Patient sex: M
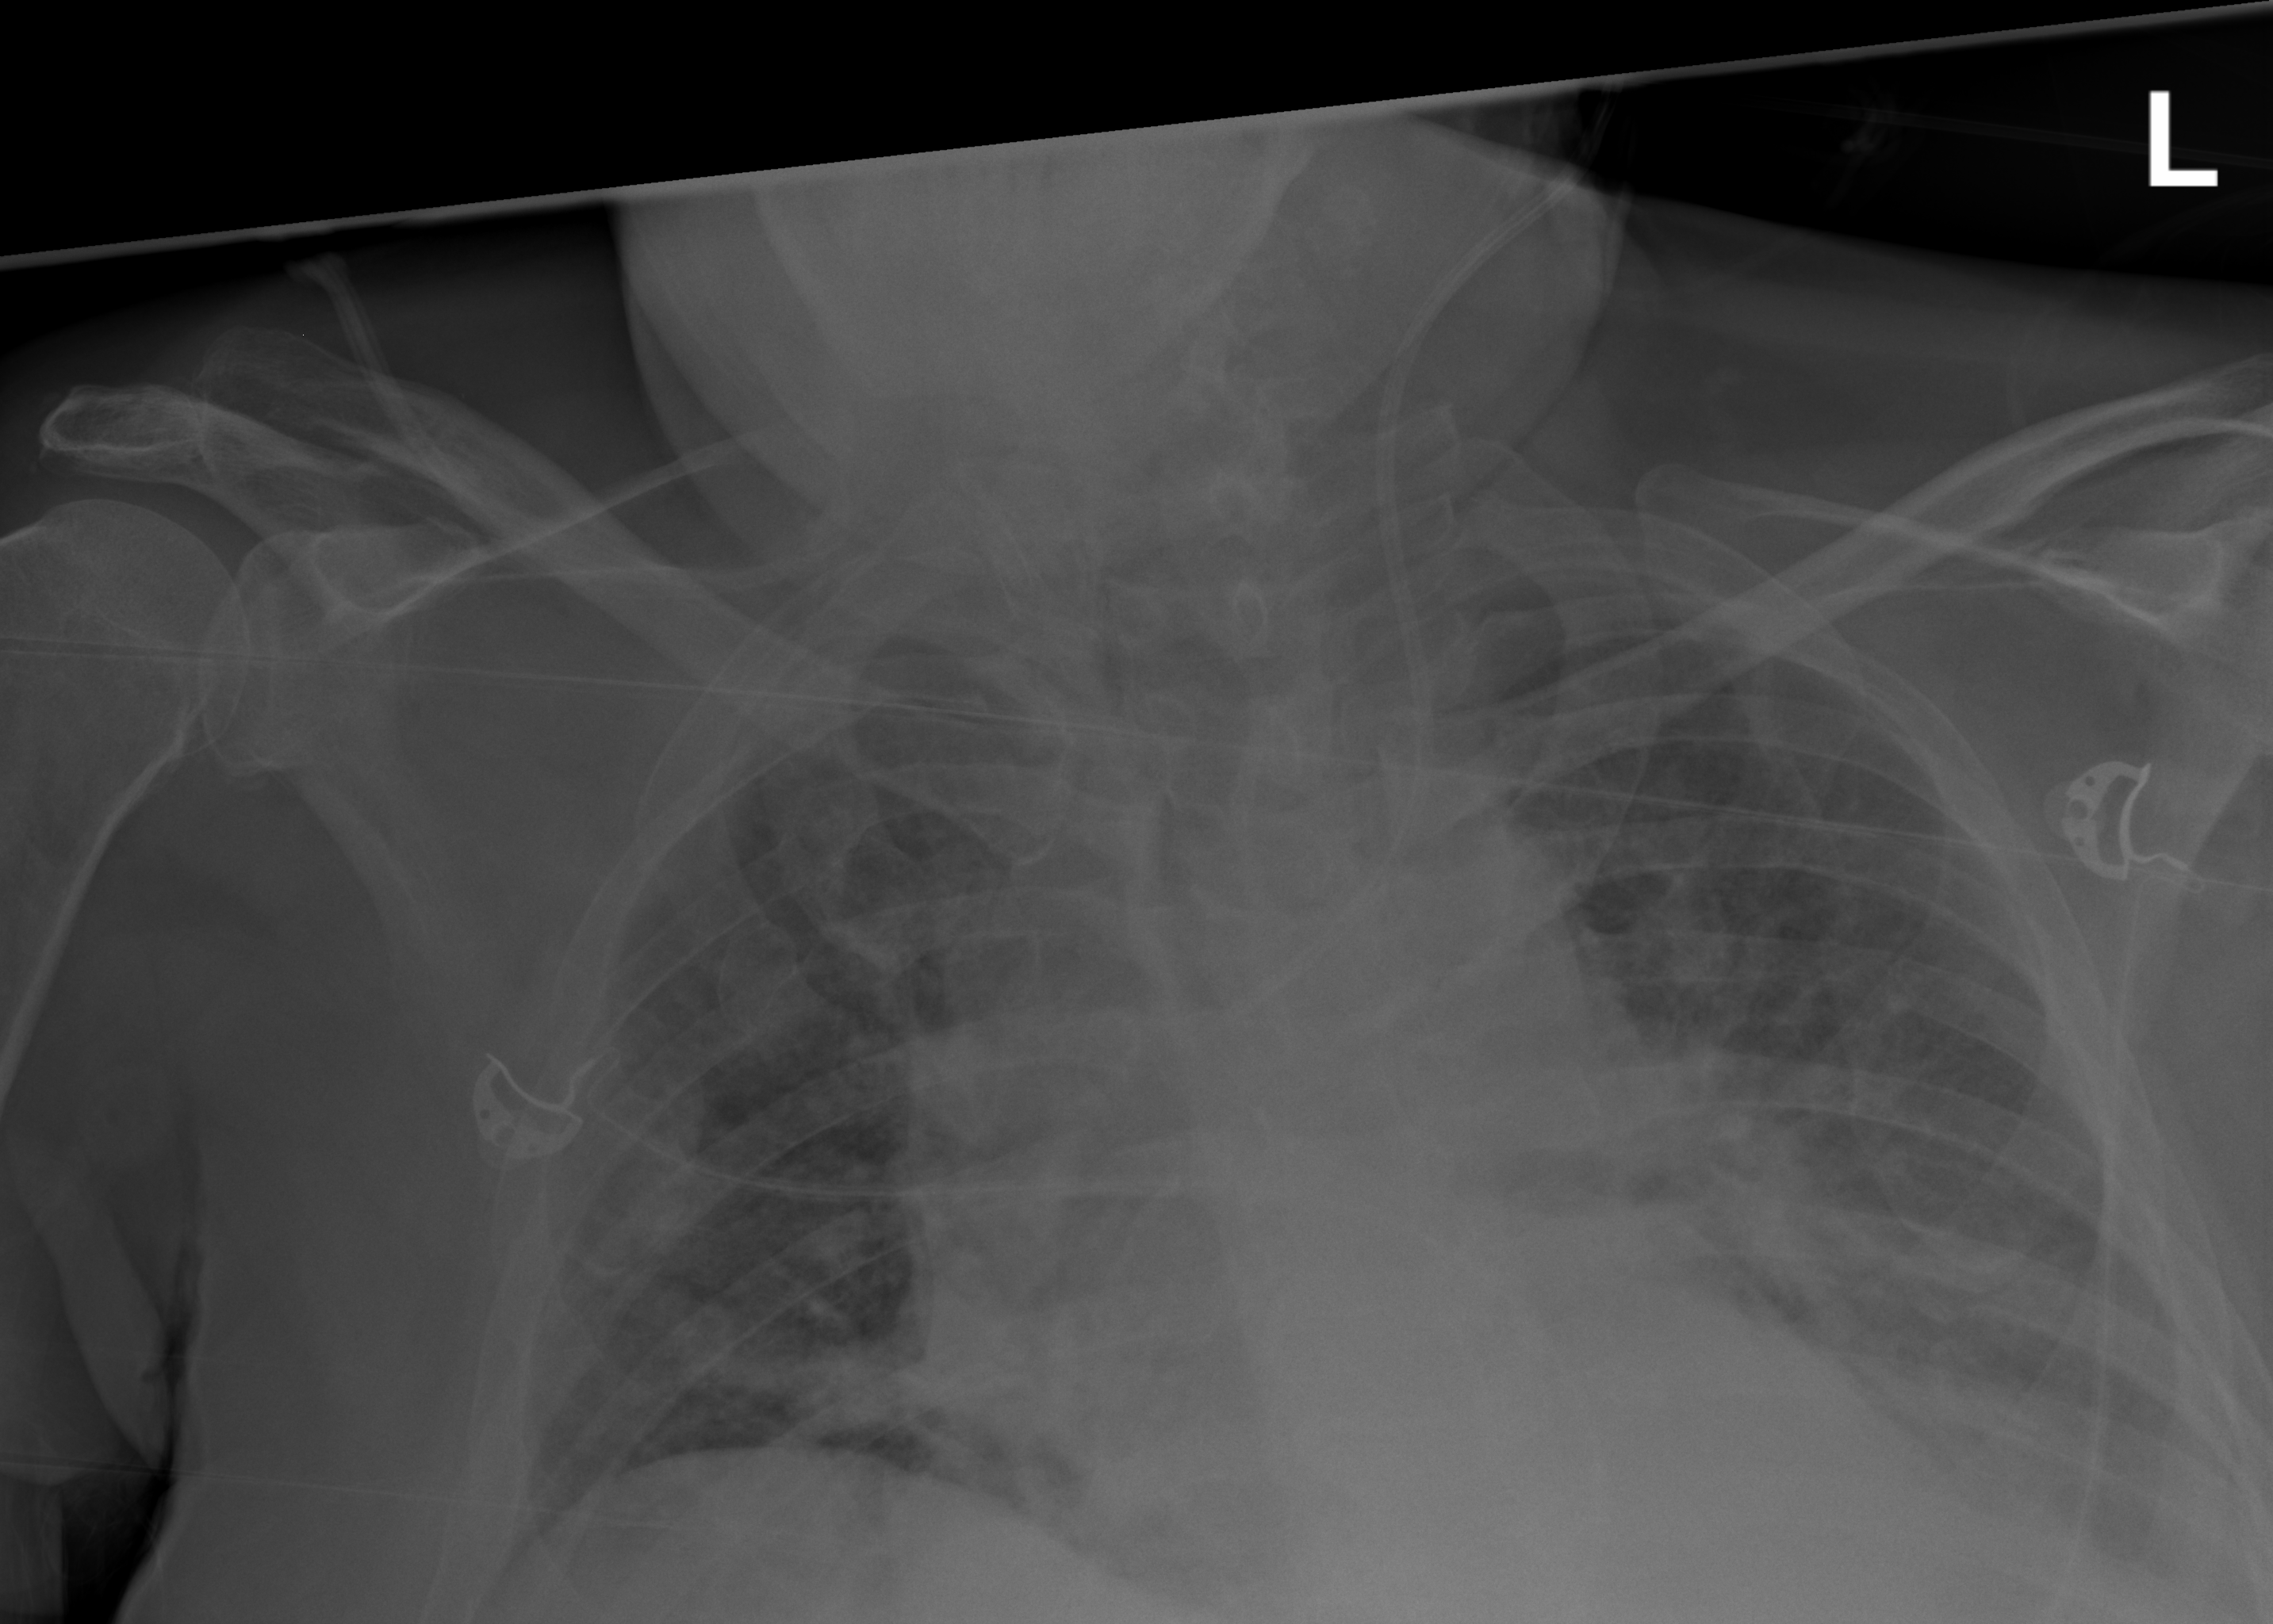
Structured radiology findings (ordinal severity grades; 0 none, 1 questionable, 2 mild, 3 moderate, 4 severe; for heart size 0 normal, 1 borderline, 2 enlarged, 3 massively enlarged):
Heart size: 2
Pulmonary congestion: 2
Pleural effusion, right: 0
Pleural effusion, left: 2
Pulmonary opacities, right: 2
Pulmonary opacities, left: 2
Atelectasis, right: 0
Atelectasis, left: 2